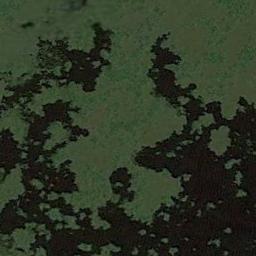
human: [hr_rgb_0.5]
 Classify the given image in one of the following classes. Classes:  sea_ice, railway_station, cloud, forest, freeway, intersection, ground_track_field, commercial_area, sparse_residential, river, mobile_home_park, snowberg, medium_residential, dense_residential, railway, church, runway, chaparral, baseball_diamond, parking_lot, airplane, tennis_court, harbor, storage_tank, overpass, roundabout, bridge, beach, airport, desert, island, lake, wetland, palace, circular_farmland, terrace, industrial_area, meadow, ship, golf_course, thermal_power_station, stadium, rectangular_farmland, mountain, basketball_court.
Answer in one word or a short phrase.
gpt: wetland